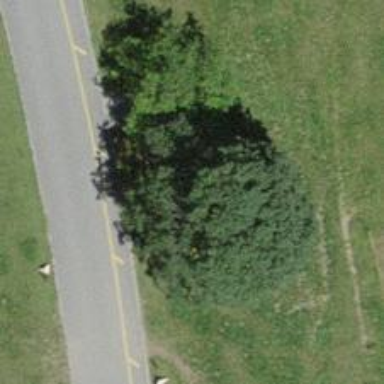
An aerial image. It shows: Red bench.